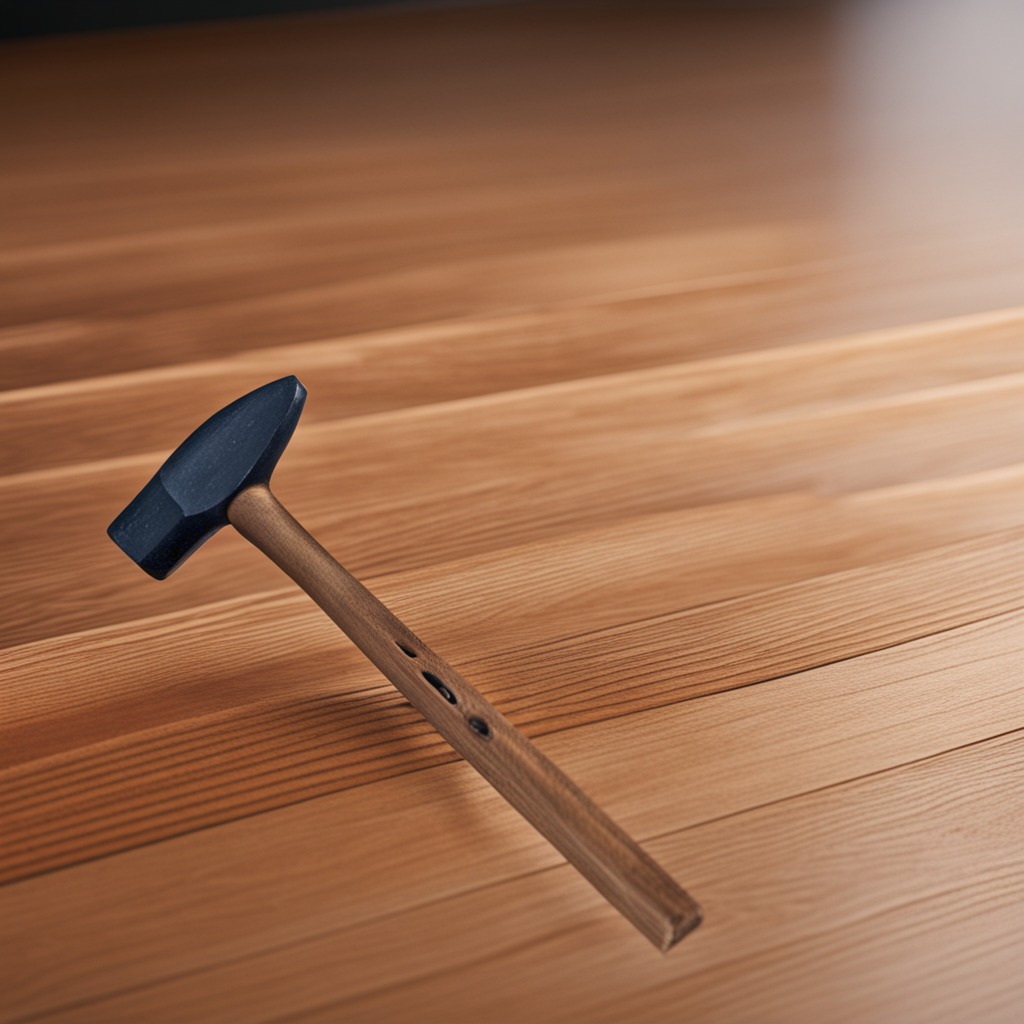
A hammer is lying on the wooden table in the carpentry studio.